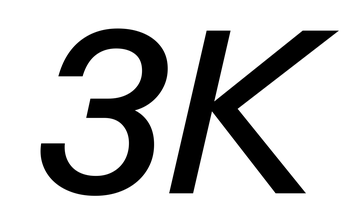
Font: InstrumentSans-Italic_Medium_Italic